Question: I cannot work out why the browser is not allowing me to set a margin-top or padding-top on a DIV to allow me to center the text.
HTML -
'''
<div id="header">
<div id="Nav">
<div id="navright">
<a href="#">Home</a>
<a href="#">About Us</a>
<a href="#">Contact Us</a>
<a href="#">Find Us</a>
</div>
</div>
</div>
'''
CSS -
'''
#nav {
width: auto;
position: relative;
}
#nav a {
margin-left: 5px;
margin-right: 5px;
text-decoration: none;
font-family: "Arial";
font-size: 14pt;
color: #ffffff;
position: relative;
margin-top: 10px;
}
'''
Result -

Any ideas where I am going wrong? Thanks
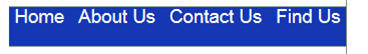
Answer: You are writing Nav nog nav
Html code should be:
'<div id="nav">' not '<div id="Nav">'
Thats why your css doesn't work on the 'div'
And use 'line-height' for your 'a'
'''
#nav a {
line-height: (pixel height of the li or nav);
}
'''
<URL>